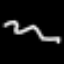
Label: squiggle